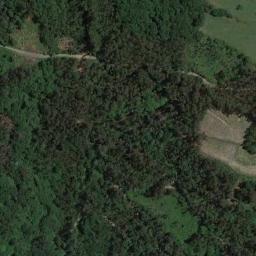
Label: forest